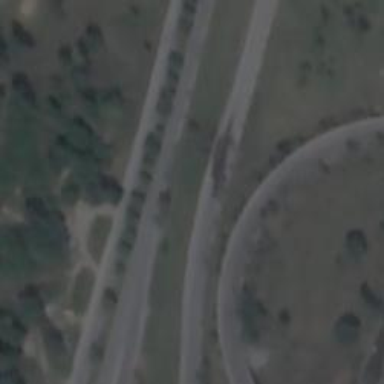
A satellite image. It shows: Cloverleaf junction on trunk link highway.